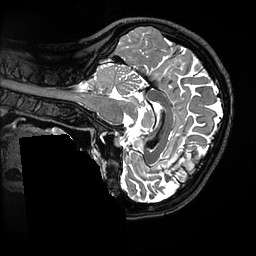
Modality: T2w
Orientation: sagittal
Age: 33
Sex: female
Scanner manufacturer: ge
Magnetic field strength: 3 T
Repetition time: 3.202 s
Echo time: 0.06609 s